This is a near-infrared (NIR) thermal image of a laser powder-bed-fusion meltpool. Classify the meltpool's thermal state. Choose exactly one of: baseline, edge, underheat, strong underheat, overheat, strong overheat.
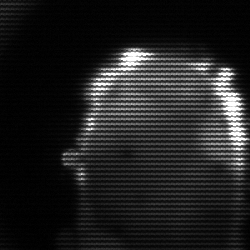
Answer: baseline